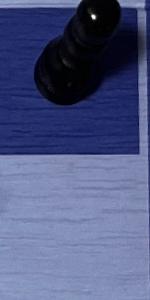
Label: Empty